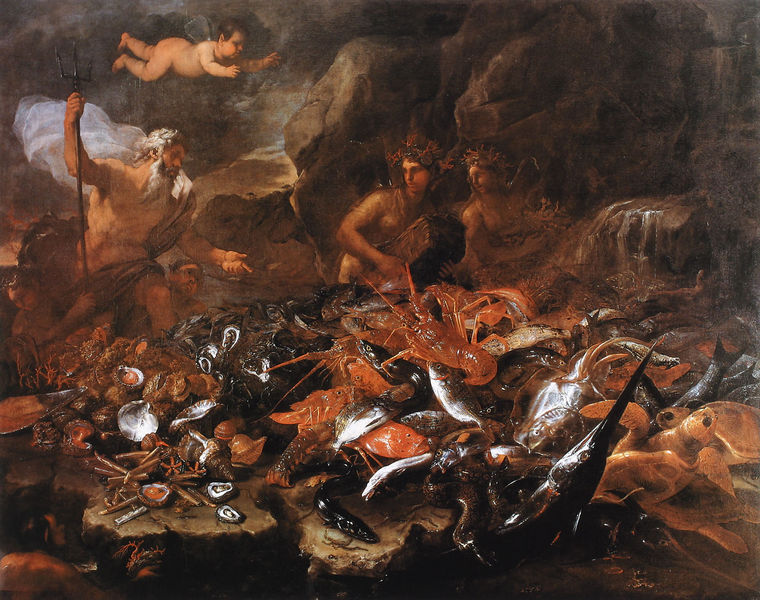
Titel: Die Reichtümer des Meeres
Künstler: Giuseppe Recco
Institution: Privatbesitz
Schlagwörter: dunkel, felsen, flügel, gemälde, gott, mann, meer, umhang, wasser, weiß, frauen, menschen, braun, schwarz, rot, tiere, tuch, leute, bart, steine, personen, wasserfall, fliegen, schuppen, stock, engel, putte, putto, wellen, stab, fels, angst, zeigen, hummer, krabbe, meeresfrüchte, perlmutt, hallo, fisch, nymphe, muschel, muscheln, schnecke, schnecken, amor, nereiden, seestern, gabel, fische, krebs, krebse, meerestiere, wels, getier, neptun, dreizack, poseidon, ische, wassergott, schneke, forke, schwertfisch, sägefisch, gotz, krebee